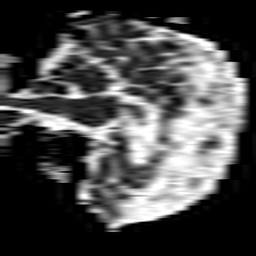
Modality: ADC
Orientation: sagittal
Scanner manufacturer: philips
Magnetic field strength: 1.5 T
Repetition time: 3.395 s
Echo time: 0.06922 s